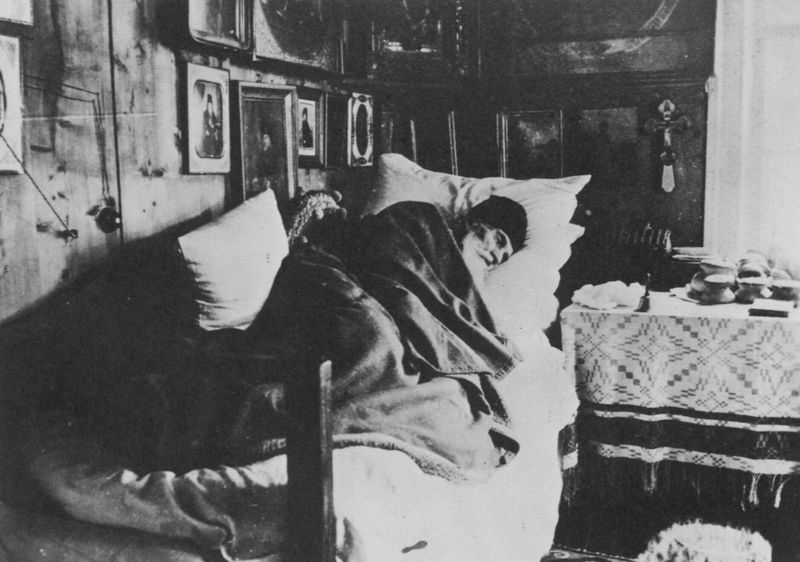
Titel: Vater Ambrosij, persönlicher Ratgeber prominenter Schriftsteller des späten 19 Jh..
Künstler: Russischer Photograph
Institution: unbekannt
Schlagwörter: gemälde, mann, schatten, schlaf, zola, fenster, grau, holz, hut, licht, nase, raum, schwarz, tisch, weiss, zimmer, tuch, haube, muster, alt, bart, mütze, wand, leiche, tod, tot, toter, bild, porträt, tischdecke, tischtuch, vorhang, interieur, decke, genre, fell, bilder, bilderrahmen, ruhe, ecke, liegen, schlafen, alter mann, russland, monochrom, kissen, gardine, bett, bettdecke, schlafzimmer, tasse, balken, knie, foto, fotografie, photographie, alter, greis, krank, buch, kloster, kreuz, porträts, geschirr, schwarz-weiss, portraits, photo, liege, anrichte, glocke, sterben, angewinkelt, kruzifix, samowar, fotographie, opa, photografie, ikonen, krankenlager, sterbebett, lichtschalter, gemäde, tischtusch, seitenlage, der arme poet, mazzini, schlad